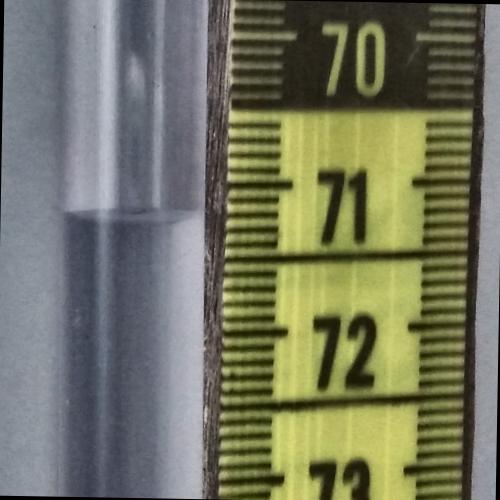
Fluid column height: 71.2 cm